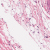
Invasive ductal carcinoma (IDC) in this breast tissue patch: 0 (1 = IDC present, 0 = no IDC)